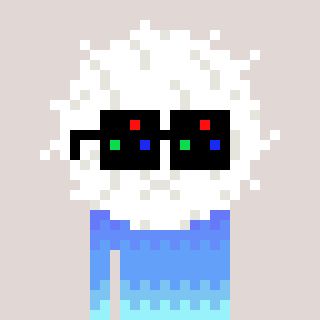
a pixel art character with square black sunglasses, a cottonball-shaped head and a rust-colored body on a warm background